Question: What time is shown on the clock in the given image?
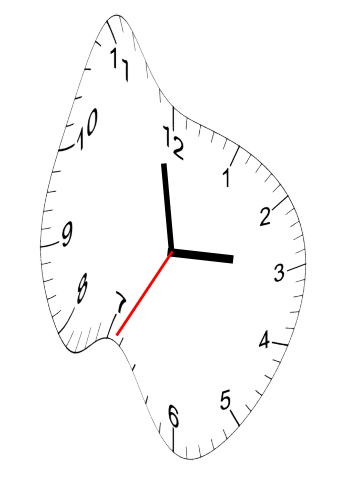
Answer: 02:58:35